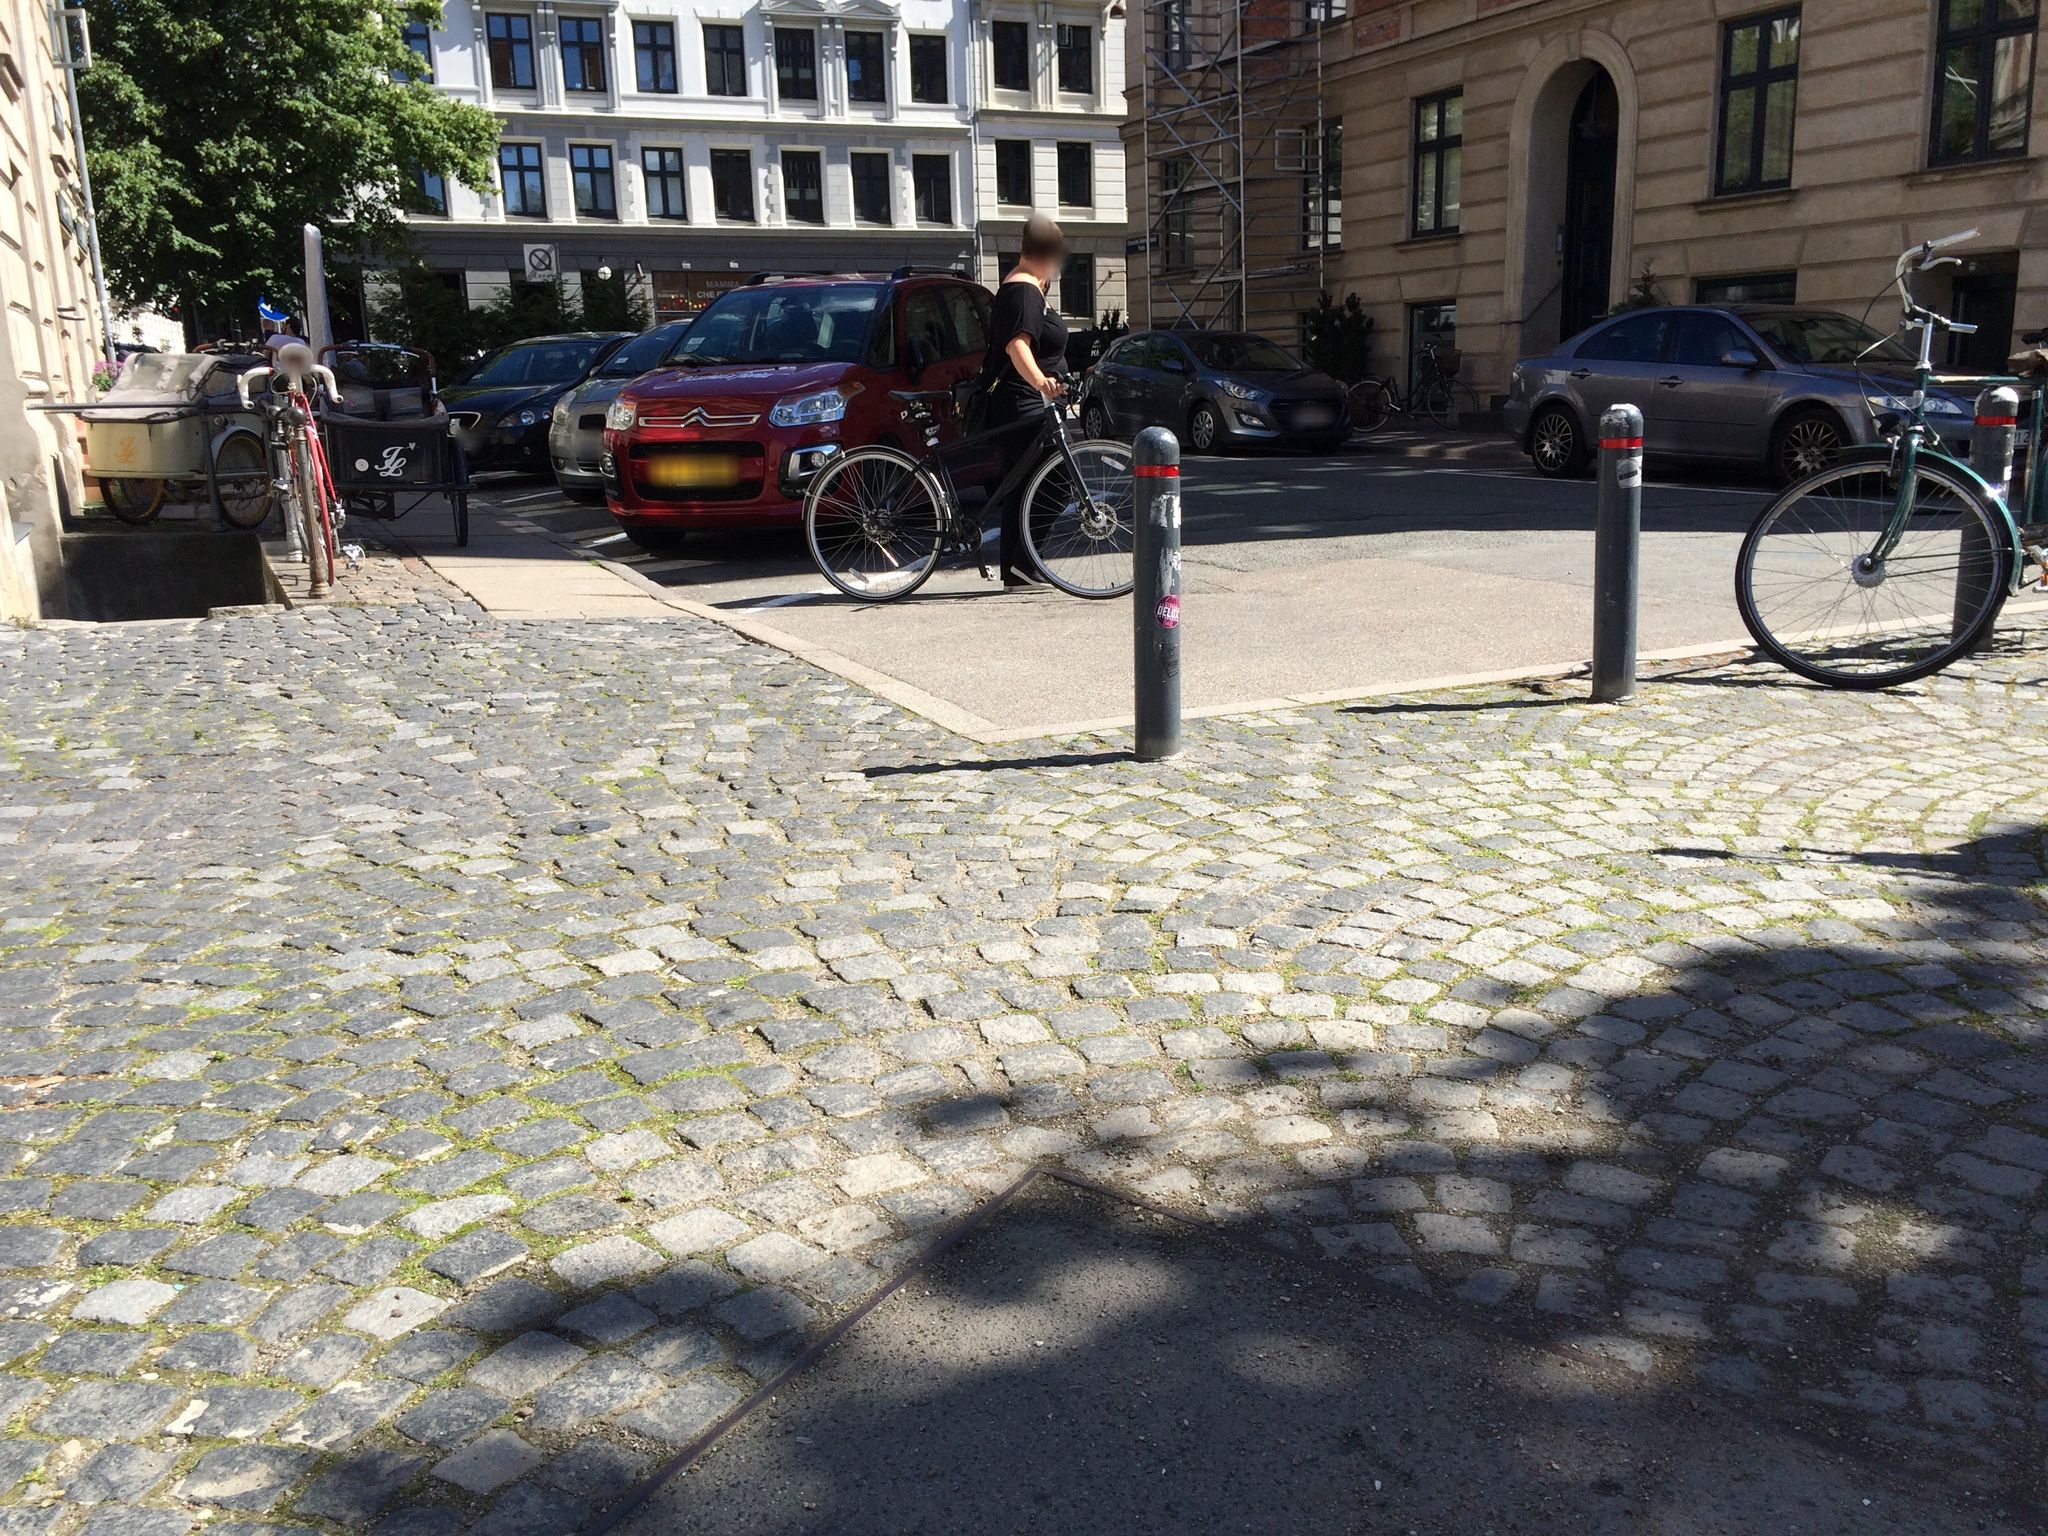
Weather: clear
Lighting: day
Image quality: good
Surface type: walking surface
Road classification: service, footway, residential
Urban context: urban centre
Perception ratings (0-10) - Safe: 2.87, Lively: 8.37, Beautiful: 9.23, Boring: 1.94, Depressing: 2.25, Wealthy: 7.83